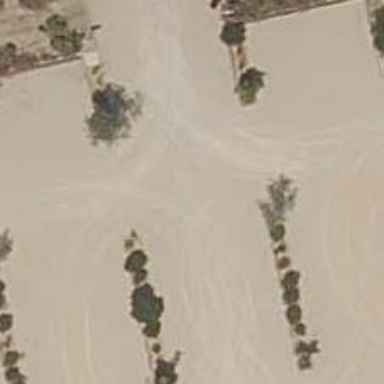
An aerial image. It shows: Parking aisle with sand surface.